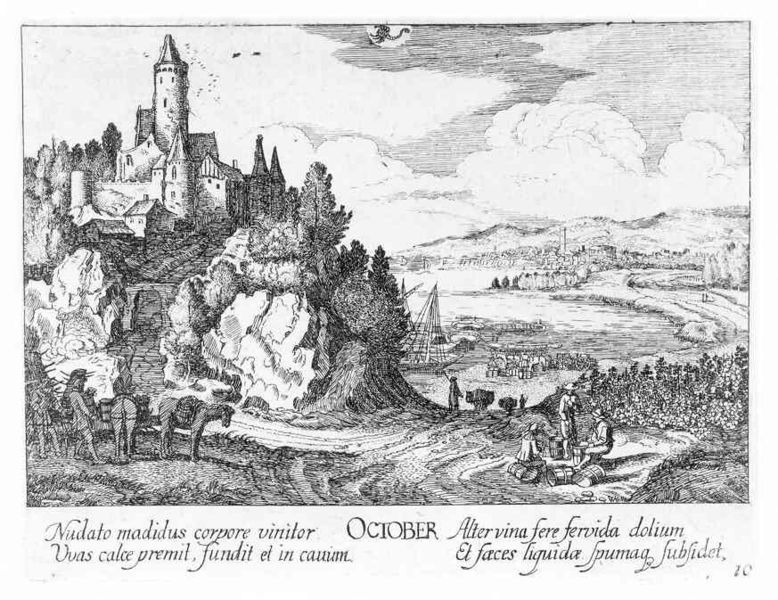
Titel: Oktober
Künstler: Wenzel Hollar
Standort: Karlsruhe
Institution: Staatliche Kunsthalle Karlsruhe
Schlagwörter: baum, berg, felsen, himmel, mann, meer, schatten, vogel, wasser, weiß, wolken, bäume, fluss, landschaft, menschen, see, stadt, ufer, grau, hintergrund, hut, männer, schwarz, skizze, strasse, vordergrund, zeichnung, anlage, ausblick, dach, haus, schloss, tier, tiere, weg, wolke, alt, trinken, architektur, tragen, bild, feld, ferne, horizont, häuser, hügel, natur, vieh, vögel, gewässer, sonne, wege, reich, personen, blatt, tal, wald, boot, boote, esel, handel, kinder, pferd, pferde, reiter, turm, vogelschwarm, sattel, küste, schiff, schiffe, schrift, strand, ansicht, ort, vedute, segelschiff, acker, bündel, last, fels, gebirge, dorf, grafik, schattierung, hügle, herbst, picknick, rast, kutsche, figuren, hafen, wagen, romantik, soldaten, essen, runde, inschrift, deutsch, bauer, tor, bucht, äcker, ortschaft, mond, ruine, burg, türme, festung, wälder, schwarm, druck, druckgraphik, schraffur, radierung, stich, titel, seite, schwarzweiß, text, fass, blat, wappen, grad, landwirtschaft, oktober, landkarte, fässer, lasttier, kupferstich, gespann, monat, drache, october, weinbau, burgruine, burgtor, latein, alberti, menschne, feste, kalender, seriendruck, kalenderblatt, srich, burgturm, stundenbuch, skorpion, monatsblatt, monatsbilder, monatsbild, packtiere, 10, 0, octobre, alberi, seite 10, weiheiten, scholss, hanfen